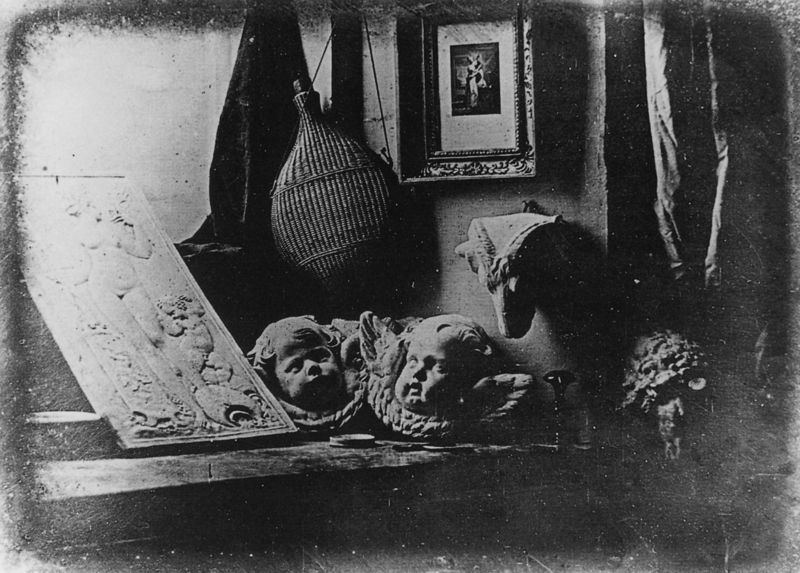
Titel: Intérieur d’un cabinet de curiosités
Künstler: Louis Jacques Mandé Daguerre
Institution: Paris, Societé francaise de photographie
Schlagwörter: kopf, schatten, weiß, hell, köpfe, licht, raum, schwarz, tisch, zimmer, alt, flasche, wand, gesicht, rahmen, stein, bild, vorhang, figur, pferd, engel, relief, vergilbt, tafel, atelier, korb, foto, fotografie, geflecht, schwarzweiss, kerzenständer, vorang, statuen, putten, ziegenbock, weinflasche, widder, puten, korbflasche, fotogrfie, requisiten, ziegenkopf, falsche, löpfe